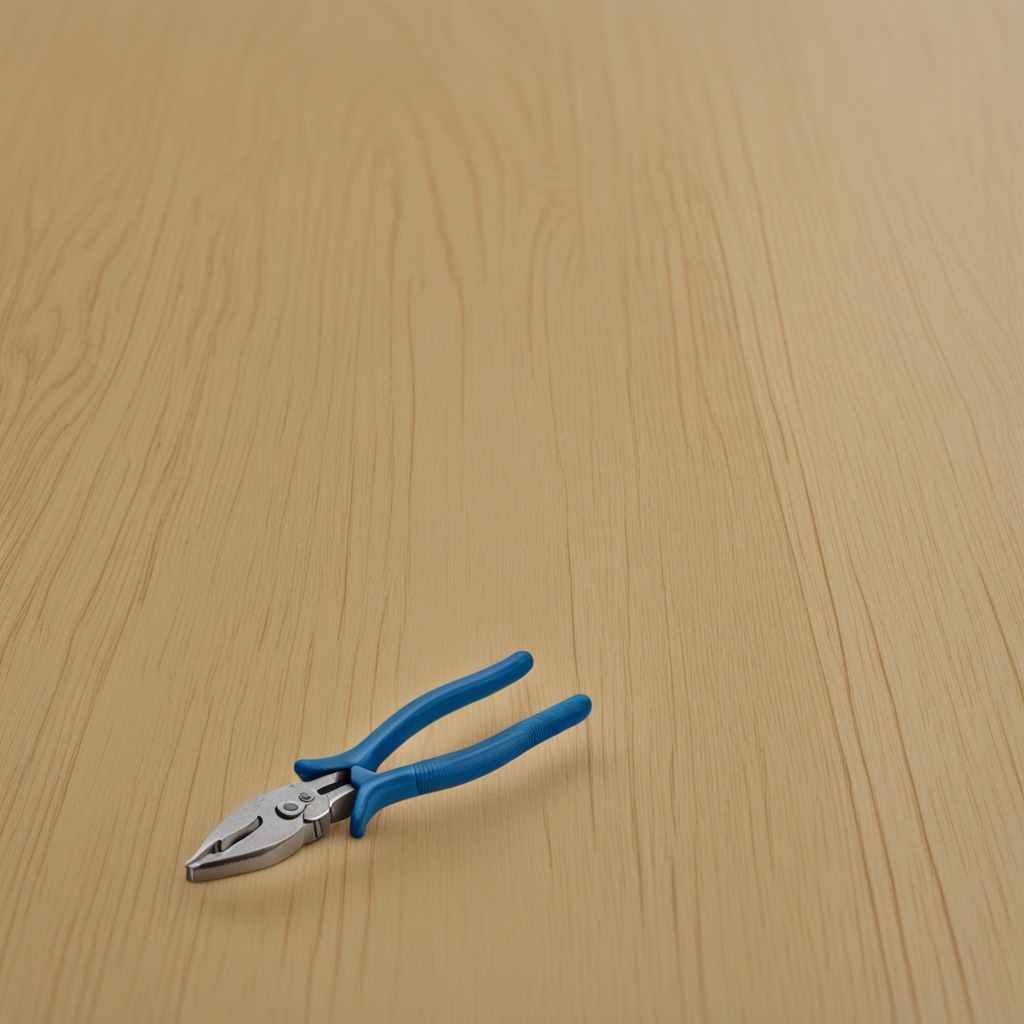
A plier lies on the plywood surface in a paint workshop lit by afternoon window light.